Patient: sex M, age 30
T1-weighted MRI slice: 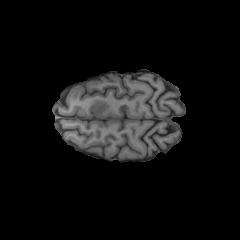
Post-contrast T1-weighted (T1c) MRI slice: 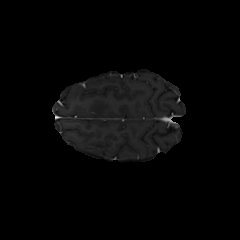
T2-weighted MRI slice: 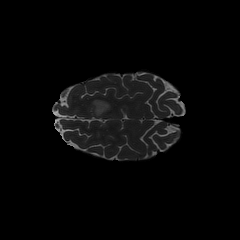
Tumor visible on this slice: yes
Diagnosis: Astrocytoma, IDH-mutant
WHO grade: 2